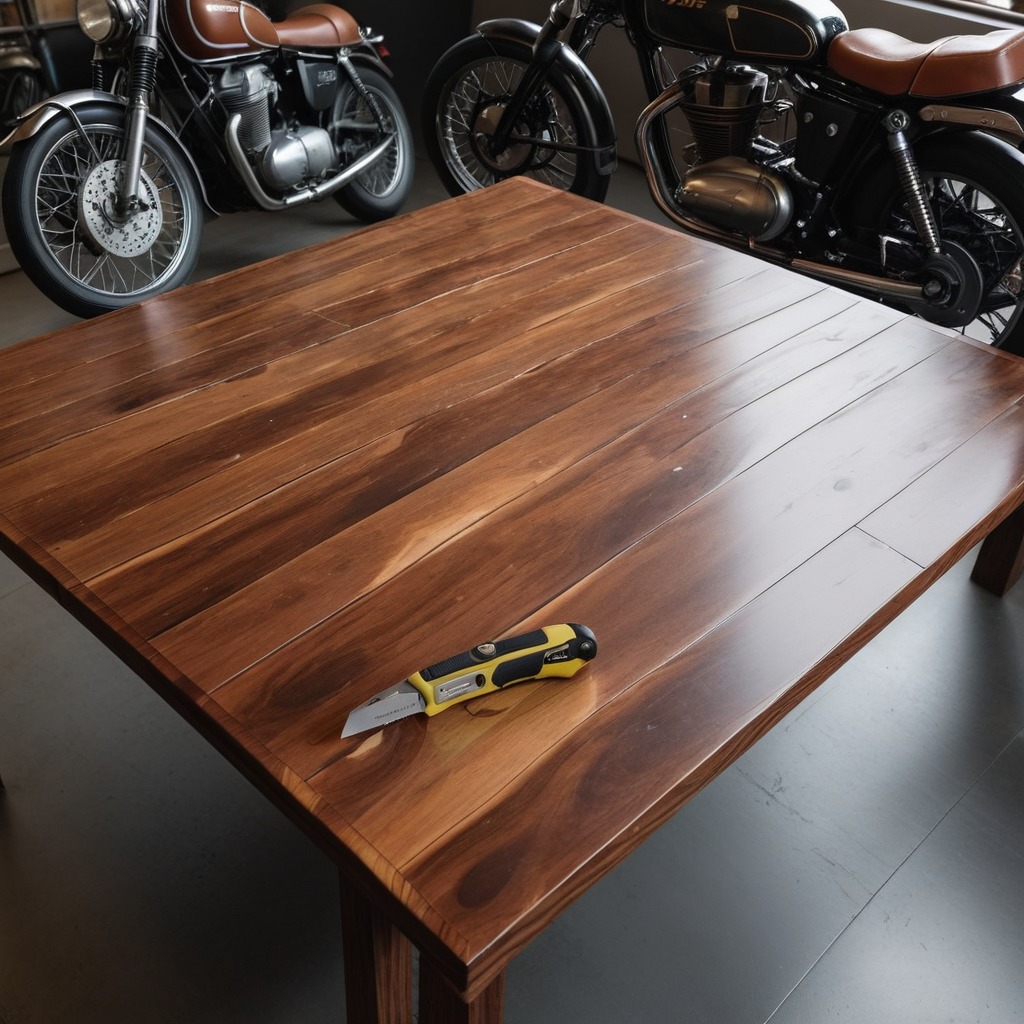
A utility knife lies on the oil-spilled wooden table in a vintage motorcycle garage.